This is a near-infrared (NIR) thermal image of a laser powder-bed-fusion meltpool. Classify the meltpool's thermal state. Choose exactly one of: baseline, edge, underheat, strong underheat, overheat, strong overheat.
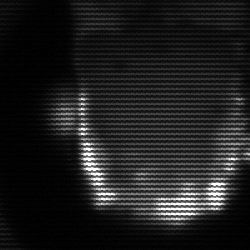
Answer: baseline